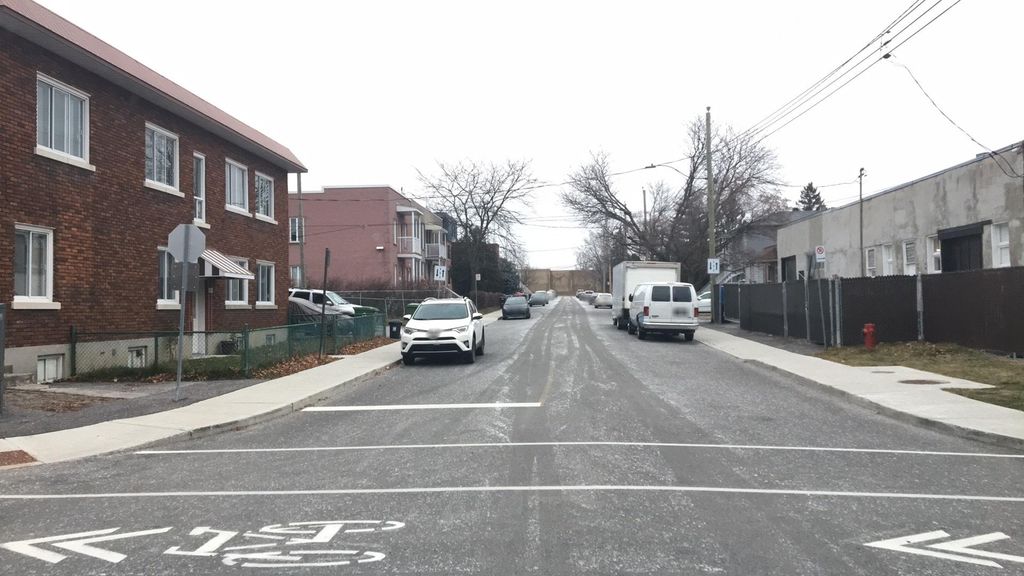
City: montreal